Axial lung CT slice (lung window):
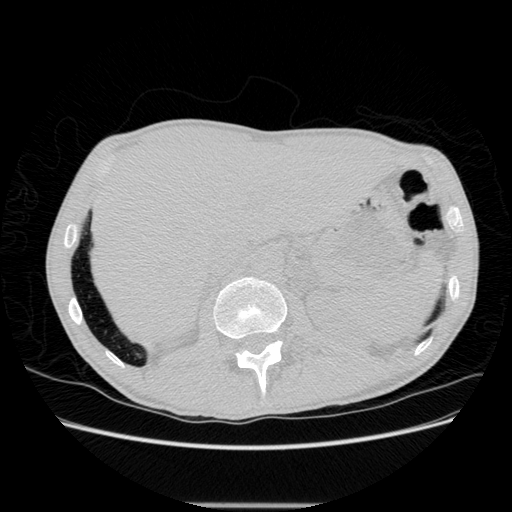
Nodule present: no